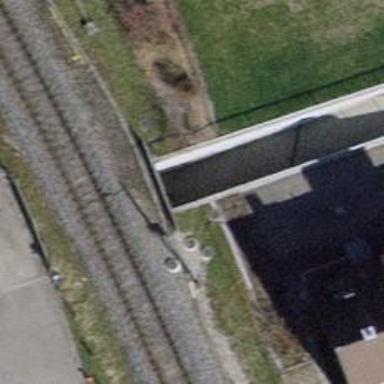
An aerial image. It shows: Tunneled path.